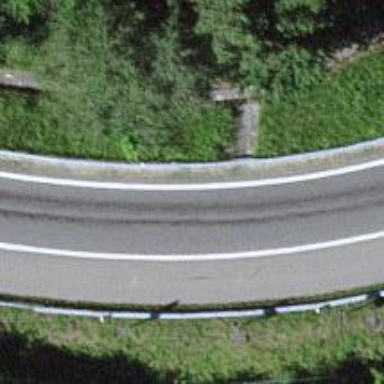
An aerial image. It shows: Asphalt motorway link.